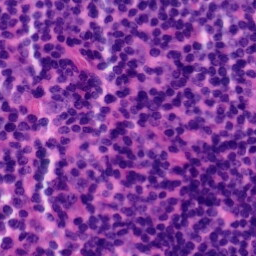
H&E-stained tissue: Tonsil